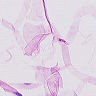
Metastatic tissue present: no